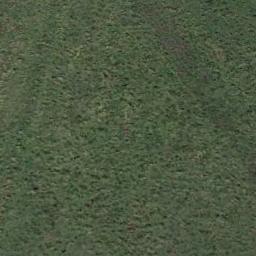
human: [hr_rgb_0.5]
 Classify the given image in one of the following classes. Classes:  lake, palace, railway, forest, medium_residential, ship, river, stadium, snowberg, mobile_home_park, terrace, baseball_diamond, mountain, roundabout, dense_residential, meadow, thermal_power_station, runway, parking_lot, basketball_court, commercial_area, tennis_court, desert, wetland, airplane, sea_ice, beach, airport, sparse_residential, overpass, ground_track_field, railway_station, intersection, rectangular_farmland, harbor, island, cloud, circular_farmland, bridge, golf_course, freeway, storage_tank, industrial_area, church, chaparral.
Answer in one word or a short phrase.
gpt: meadow